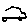
Label: car